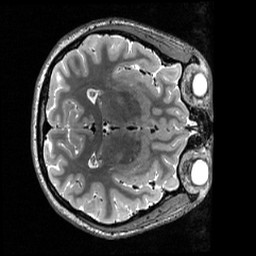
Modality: T2w
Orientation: axial
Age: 19
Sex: female
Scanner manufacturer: siemens
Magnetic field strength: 3 T
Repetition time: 3.2 s
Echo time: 0.566 s